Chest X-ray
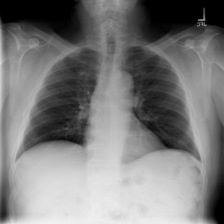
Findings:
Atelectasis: negative
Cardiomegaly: negative
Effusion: negative
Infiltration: negative
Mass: negative
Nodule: negative
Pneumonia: negative
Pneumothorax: negative
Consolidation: negative
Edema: negative
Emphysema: negative
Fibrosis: negative
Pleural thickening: negative
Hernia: negative